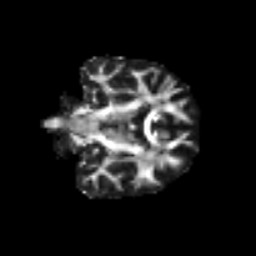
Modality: FA
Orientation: coronal
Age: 60
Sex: female
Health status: ill
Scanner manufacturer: siemens
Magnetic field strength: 3 T
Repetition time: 8.7 s
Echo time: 0.11 s